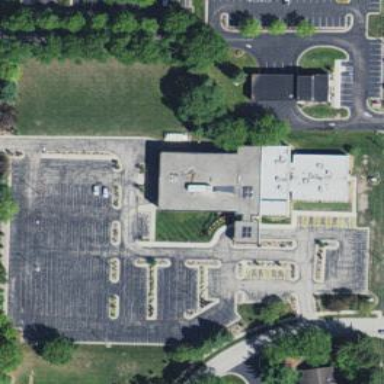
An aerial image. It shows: Commercial building that serves as clinic for healthcare.